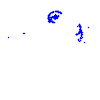
Particle: kaon